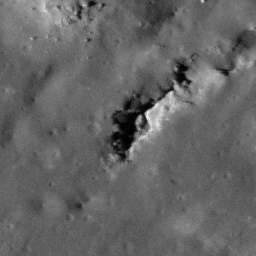
Pit: Copernicus 20
Host crater: Copernicus
Host type: impact_melt
Lunar coordinates: latitude 10.352, longitude 339.735